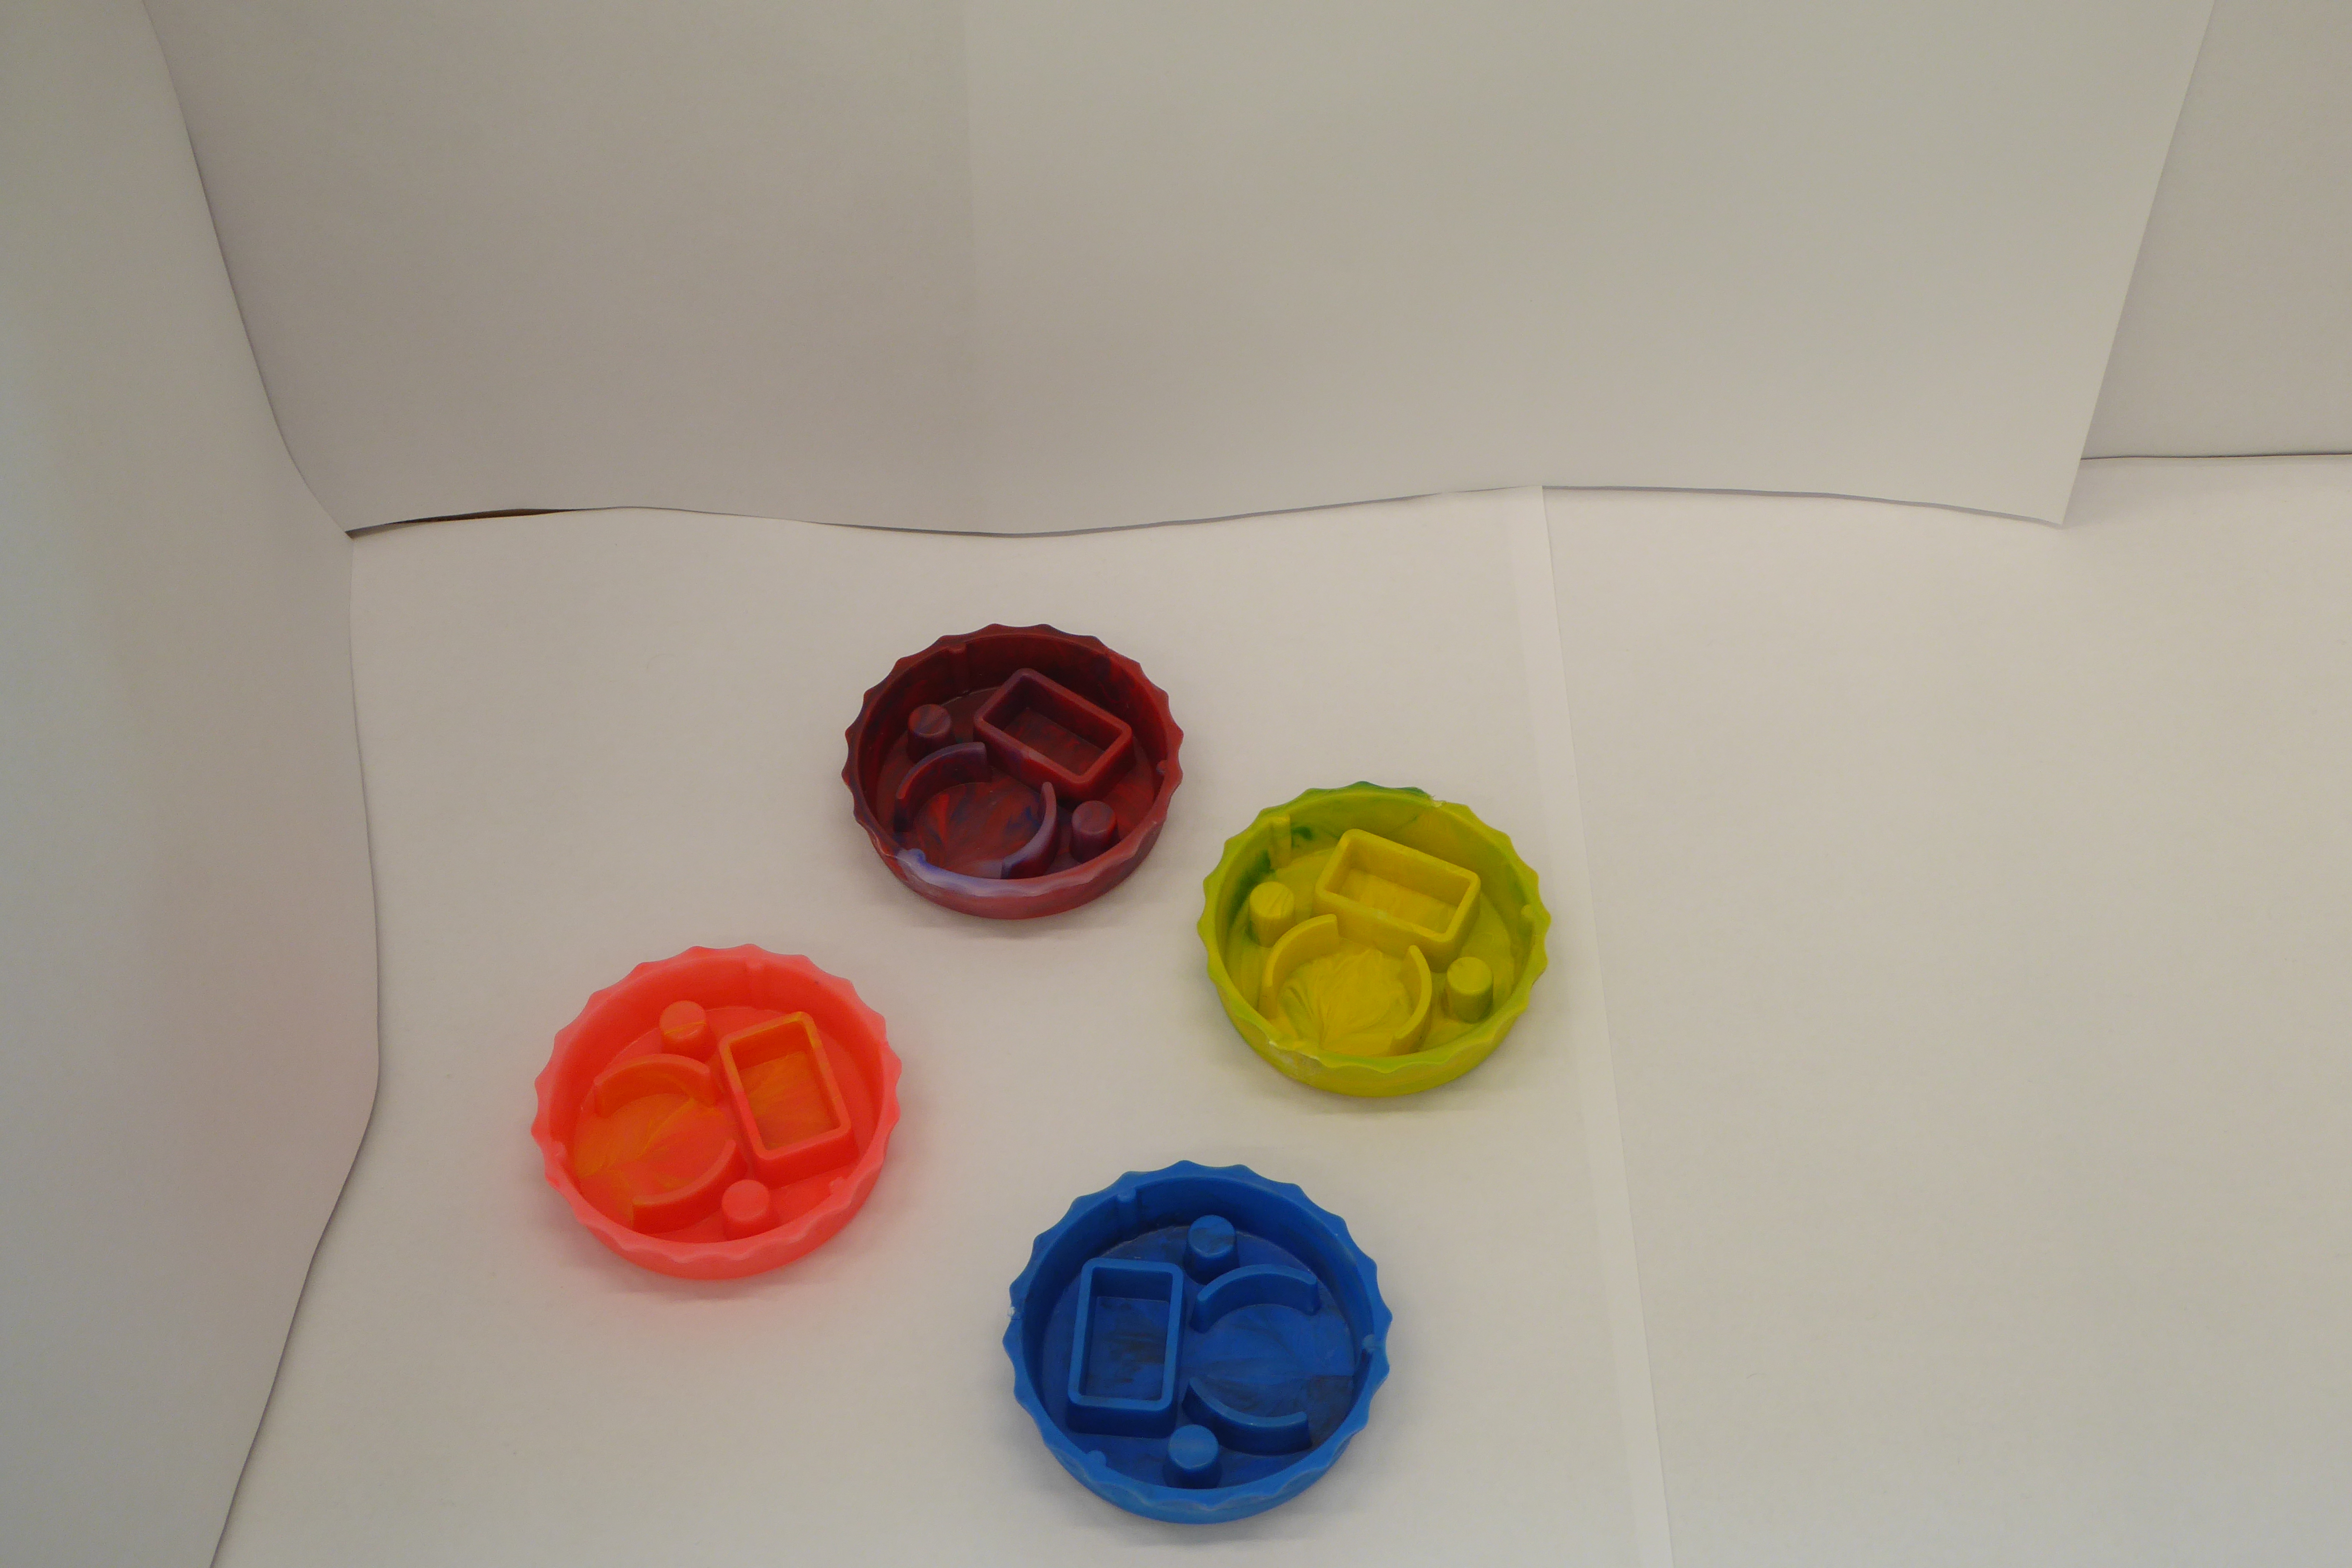
Label: Bottle Opener - Cover